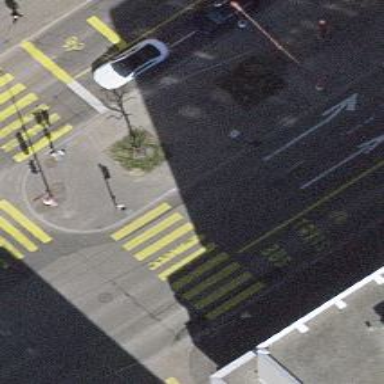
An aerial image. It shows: Crossing equipped with traffic signals. It is zebra crossing.